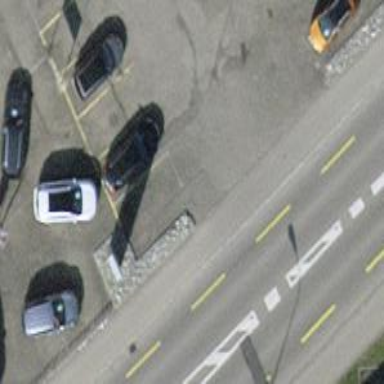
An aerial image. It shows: Sidewalk along the footway.